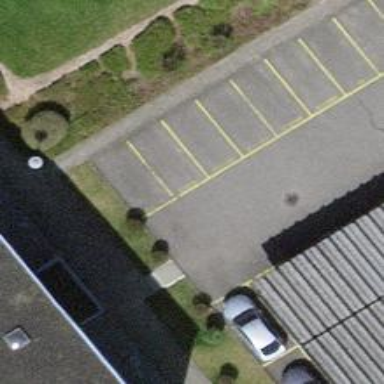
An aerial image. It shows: Street-side parking area.